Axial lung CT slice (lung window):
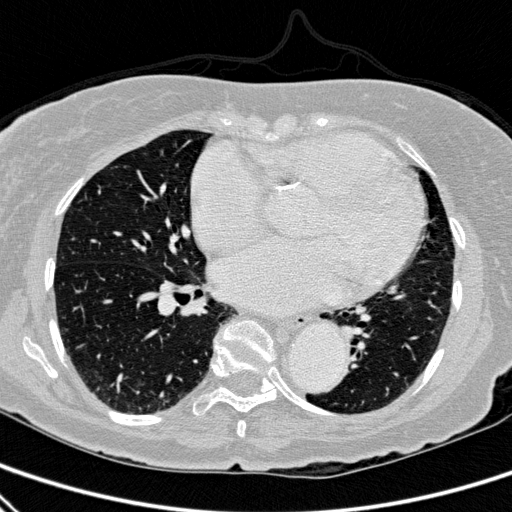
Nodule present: no